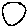
Label: circle